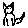
Label: cat